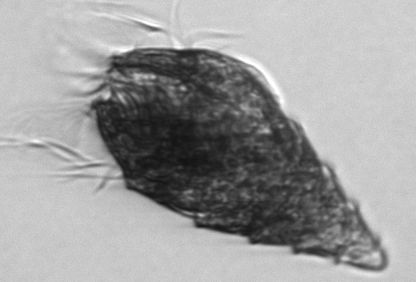
Label: Laboea_strobila